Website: walmart
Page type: cart
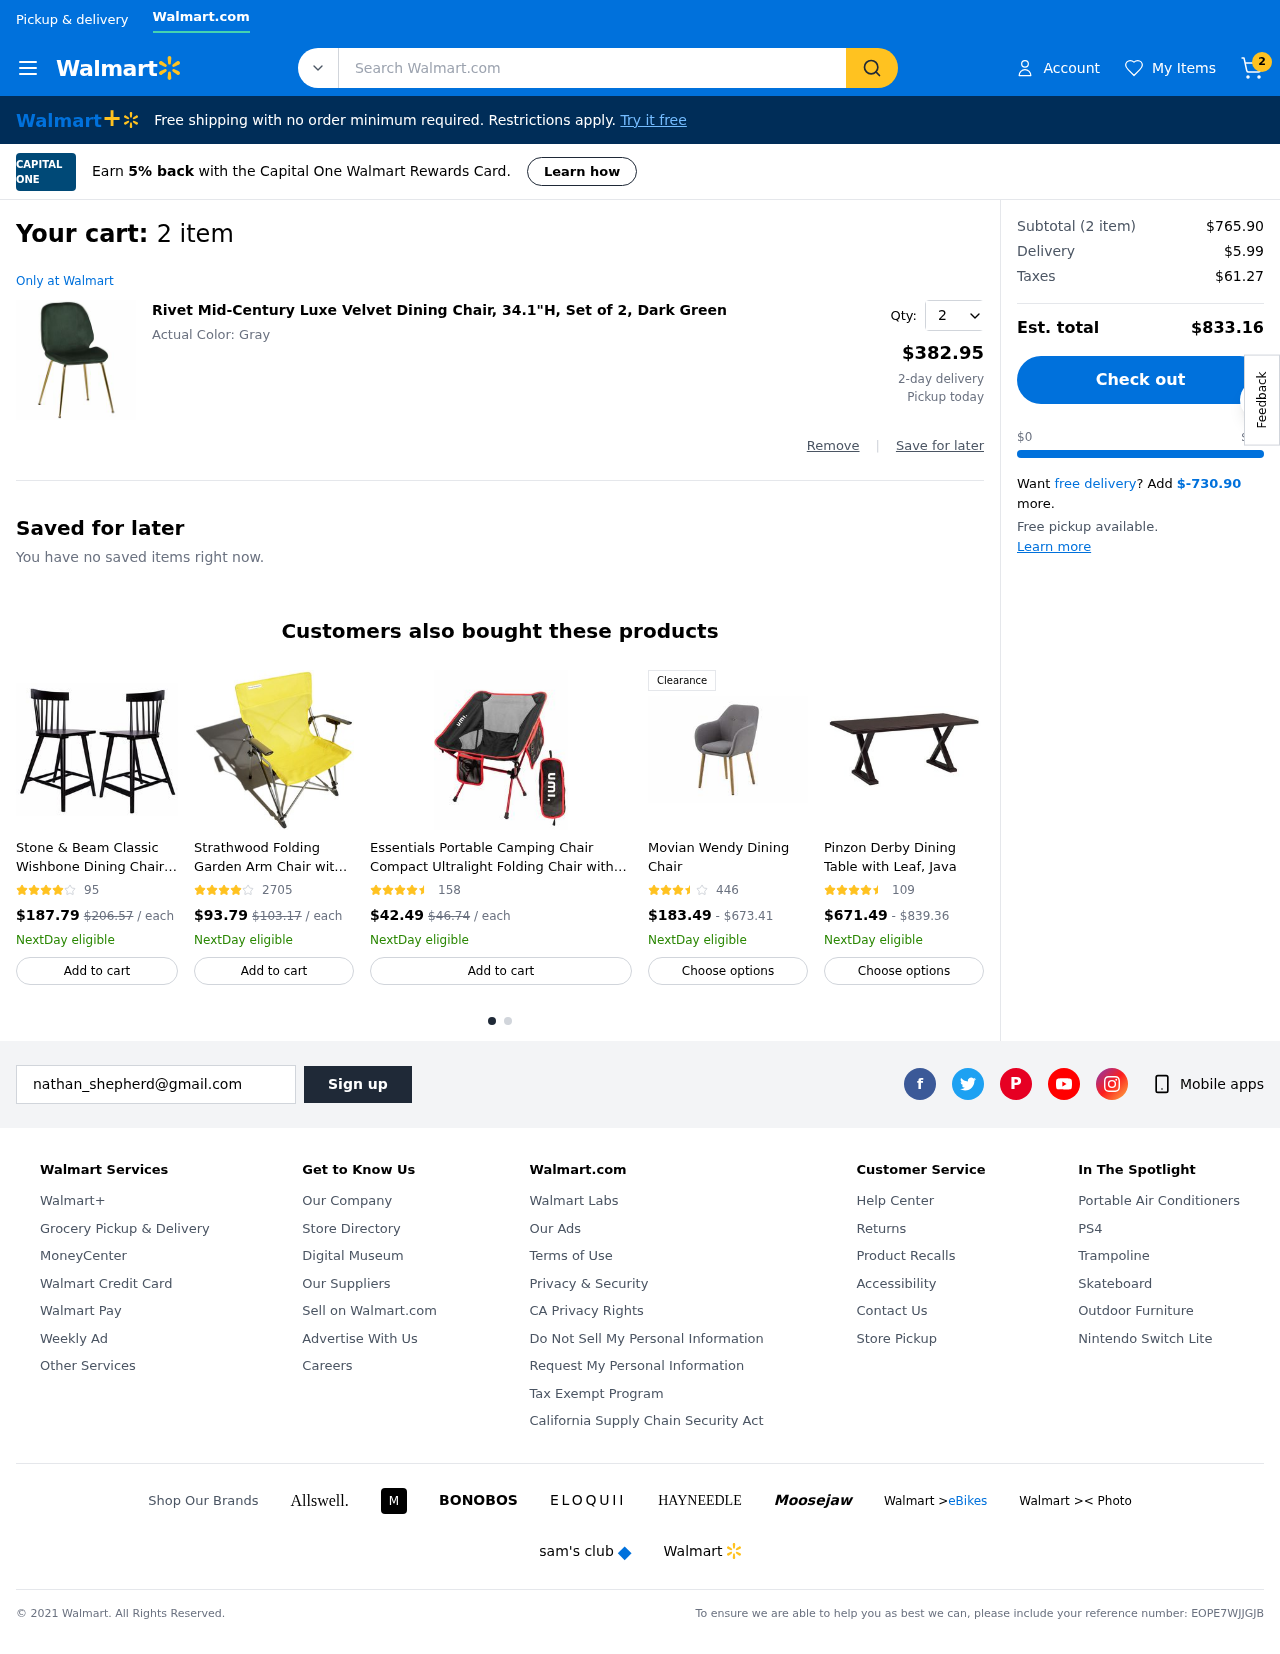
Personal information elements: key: PII_EMAIL
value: nathan_shepherd@gmail.com
Product elements: key: PRODUCT1_NAME
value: Rivet Mid-Century Luxe Velvet Dining Chair, 34.1"H, Set of 2, Dark Green
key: PRODUCT1_PRICE
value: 382.95
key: PRODUCT1_QUANTITY
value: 2
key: PRODUCT2_NAME
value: Stone & Beam Classic Wishbone Dining Chair, 37.5" H, Natural
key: PRODUCT2_NUM_RATINGS
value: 95
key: PRODUCT2_PRICE
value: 187.79
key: PRODUCT3_NAME
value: Strathwood Folding Garden Arm Chair with Carry Bag, Yellow
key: PRODUCT3_NUM_RATINGS
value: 2705
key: PRODUCT3_PRICE
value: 93.79
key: PRODUCT4_NAME
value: Essentials Portable Camping Chair Compact Ultralight Folding Chair with Carry Bag for Hiking, Beach,
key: PRODUCT4_NUM_RATINGS
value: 158
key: PRODUCT4_PRICE
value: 42.49
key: PRODUCT5_NAME
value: Movian Wendy Dining Chair
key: PRODUCT5_NUM_RATINGS
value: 446
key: PRODUCT5_PRICE
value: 183.49
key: PRODUCT6_NAME
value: Pinzon Derby Dining Table with Leaf, Java
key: PRODUCT6_NUM_RATINGS
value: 109
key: PRODUCT6_PRICE
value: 671.49
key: PRODUCT2_ORIGINAL_PRICE
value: $206.57
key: PRODUCT3_ORIGINAL_PRICE
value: $103.17
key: PRODUCT4_ORIGINAL_PRICE
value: $46.74
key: PRODUCT5_PRICE_MAX
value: $673.41
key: PRODUCT6_PRICE_MAX
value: $839.36
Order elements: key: ORDER_NUM_ITEMS
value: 2
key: ORDER_NUM_ITEMS
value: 2 item
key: ORDER_SUBTOTAL
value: $765.90
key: ORDER_SHIPPING_COST
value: $5.99
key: ORDER_TAX
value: $61.27
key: ORDER_TOTAL
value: $833.16
Search elements: key: HEADER_SEARCH
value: Search Walmart.com